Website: apple
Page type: delivery-shipping
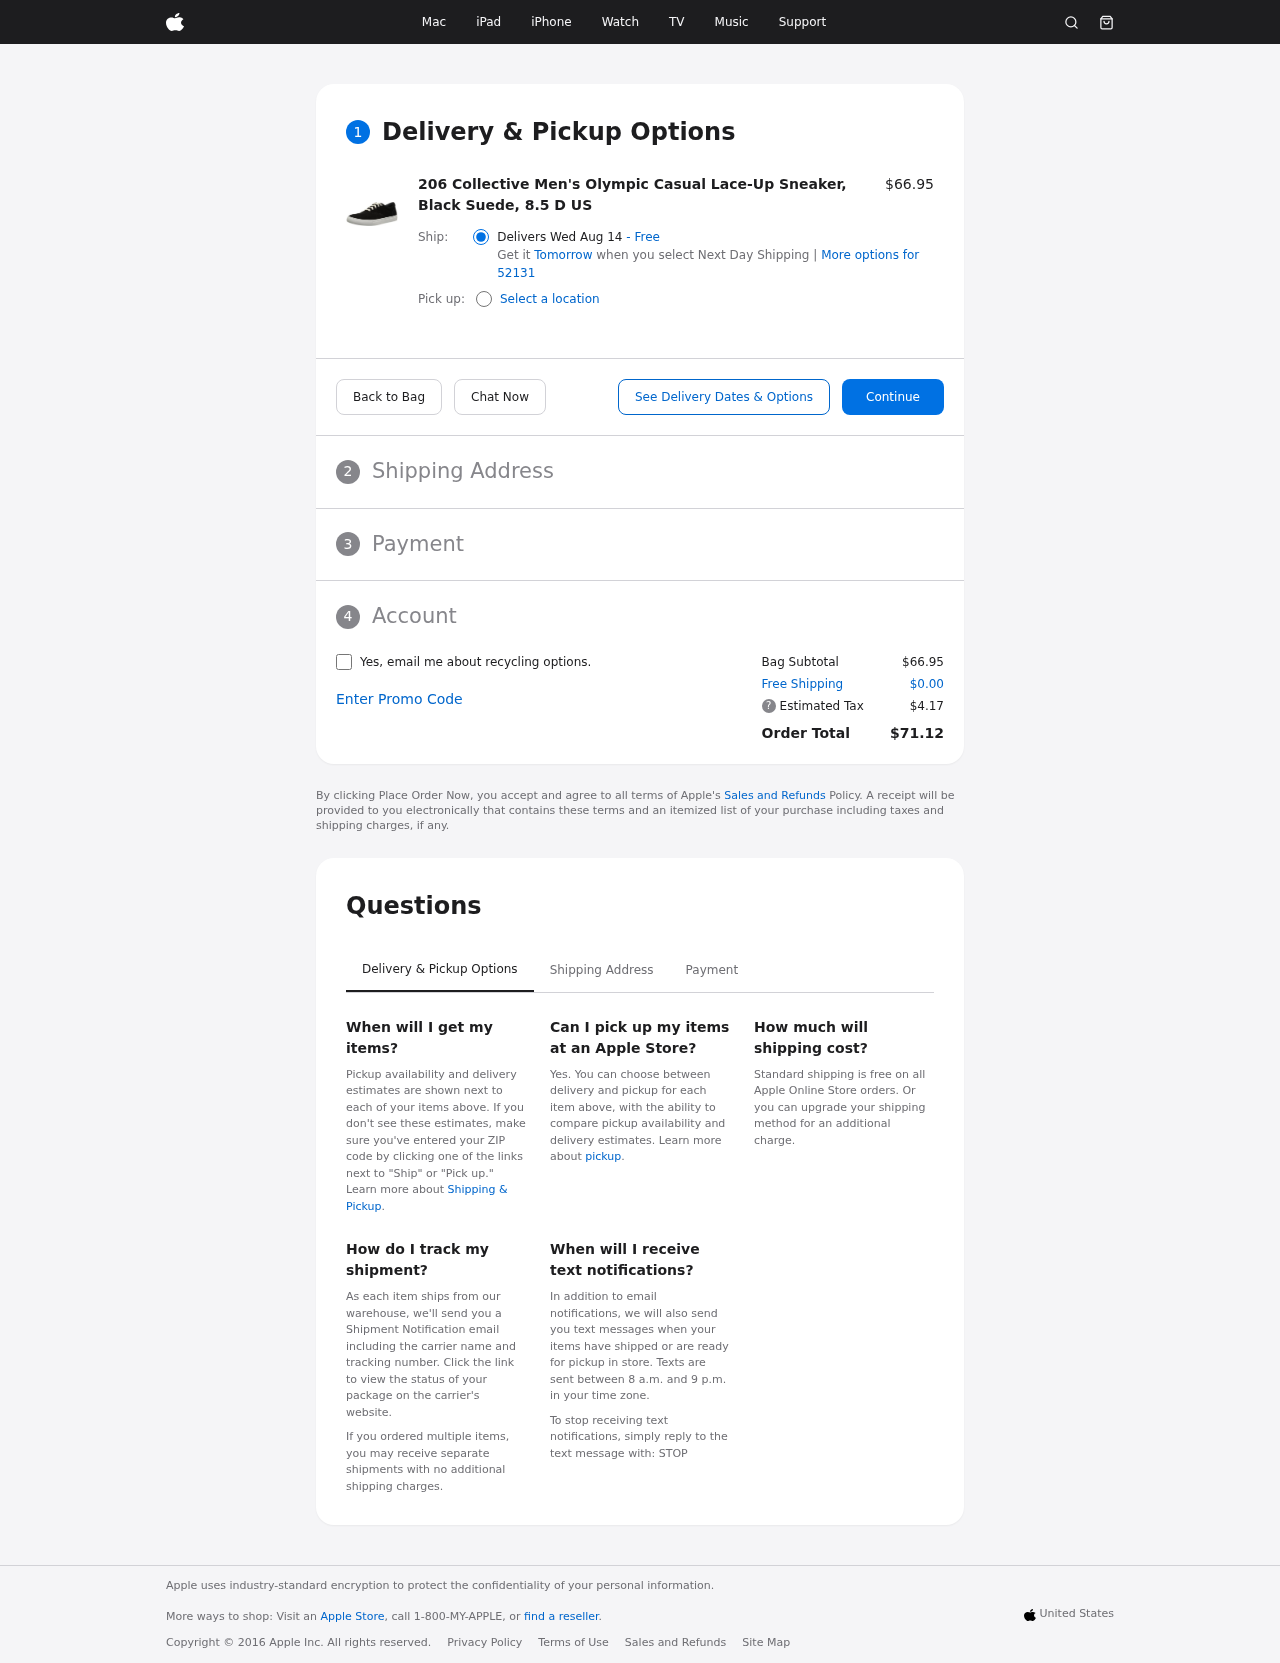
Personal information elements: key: PII_POSTCODE
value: More options for 52131
Product elements: key: PRODUCT1_NAME
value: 206 Collective Men's Olympic Casual Lace-Up Sneaker, Black Suede, 8.5 D US
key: PRODUCT1_PRICE
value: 66.95
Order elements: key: ORDER_DELIVERY_DATE
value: Delivers Wed Aug 14
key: ORDER_SUBTOTAL
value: $66.95
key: ORDER_SHIPPING_COST
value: $0.00
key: ORDER_TAX
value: $4.17
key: ORDER_TOTAL
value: $71.12